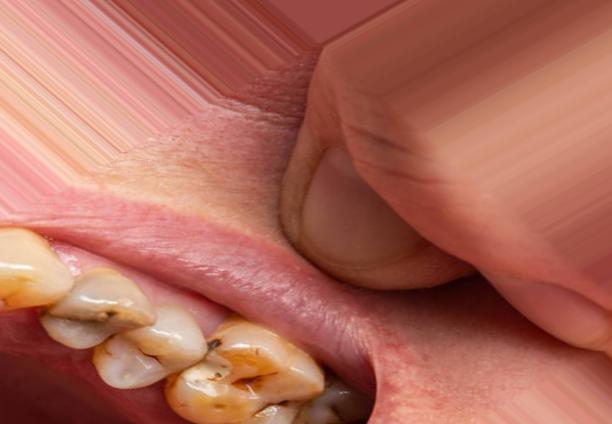
Condition: Caries